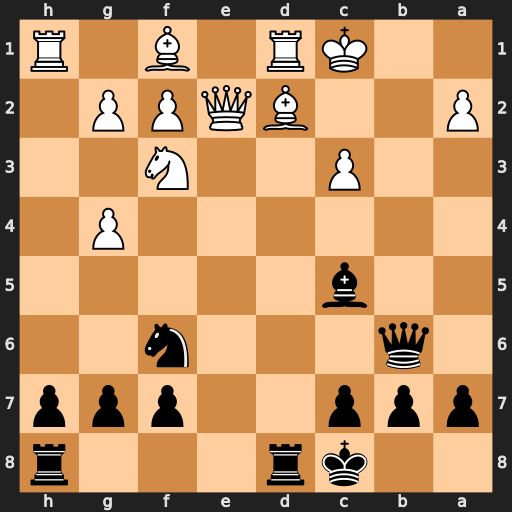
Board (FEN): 2kr3r/ppp2ppp/1q3n2/2b5/6P1/2P2N2/P2BQPP1/2KR1B1R
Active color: b
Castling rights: -
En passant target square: -
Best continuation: Ba3+ Kc2 Qb2#